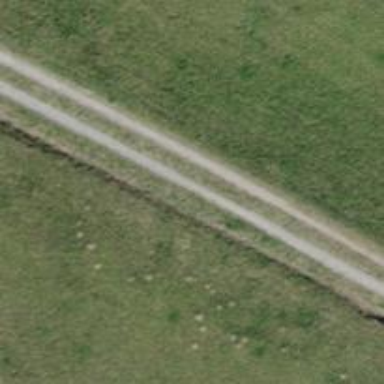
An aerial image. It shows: Track with compacted grade3 surface.